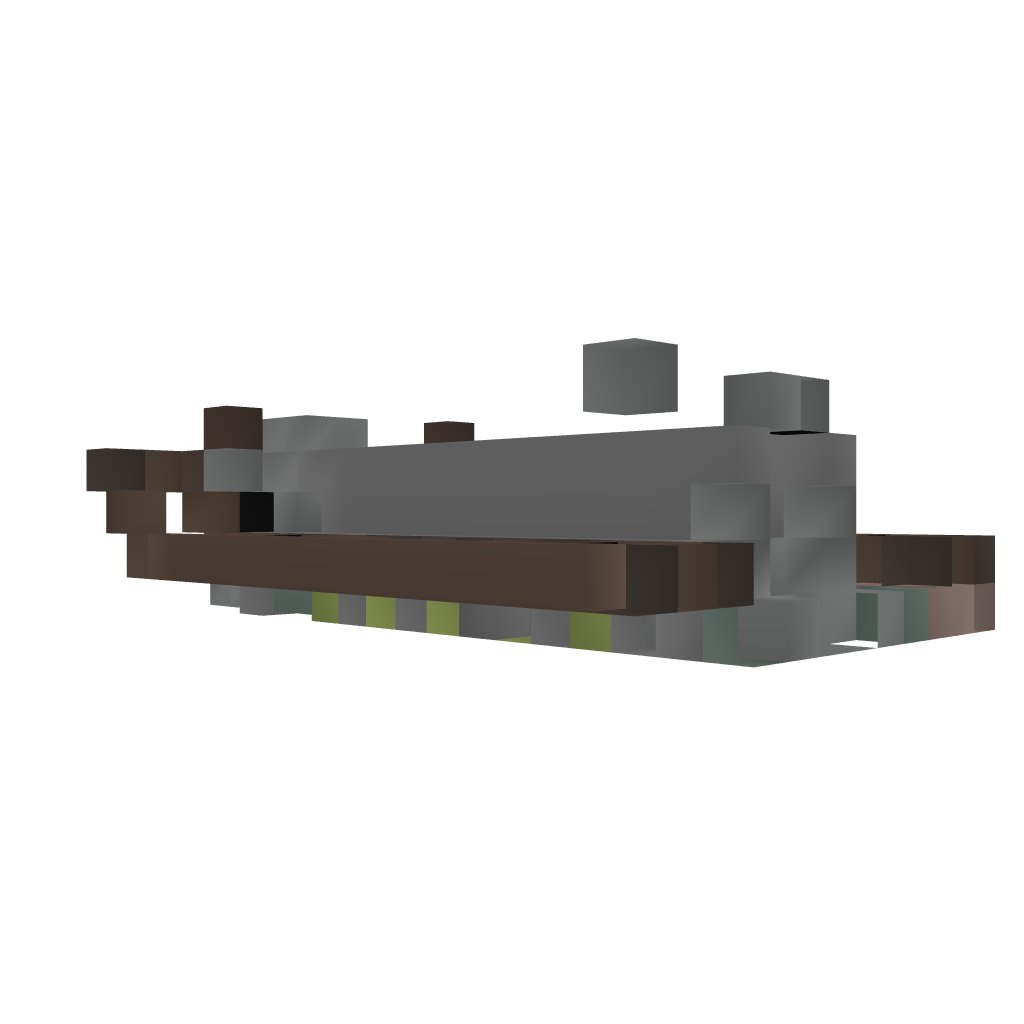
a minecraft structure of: Corridor Run